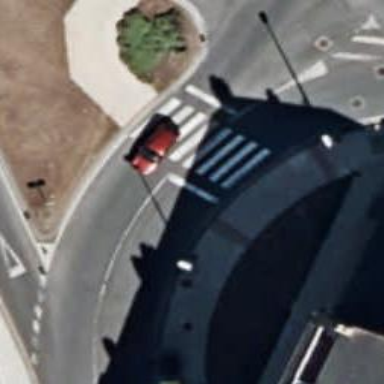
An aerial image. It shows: Uncontrolled road crossing.